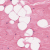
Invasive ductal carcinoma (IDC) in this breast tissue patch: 0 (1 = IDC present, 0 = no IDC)